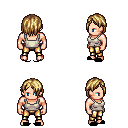
a pixel art fantasy rpg character, male body template, human, light skin, white pirate shirt, gold greaves, blonde bangs hairstyle, black slippers, four views (front, back, left, right), 2x2 character sprite sheet, small pixel art, hard edges, no anti-aliasing